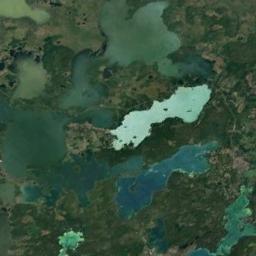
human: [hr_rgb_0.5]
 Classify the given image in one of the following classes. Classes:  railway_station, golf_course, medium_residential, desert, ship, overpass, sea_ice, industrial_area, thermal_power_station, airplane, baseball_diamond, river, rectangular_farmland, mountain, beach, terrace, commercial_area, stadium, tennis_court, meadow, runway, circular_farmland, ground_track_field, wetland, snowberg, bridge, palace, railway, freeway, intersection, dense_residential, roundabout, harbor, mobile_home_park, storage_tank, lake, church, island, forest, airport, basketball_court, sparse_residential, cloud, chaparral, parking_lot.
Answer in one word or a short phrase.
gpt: lake